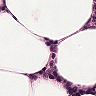
Metastatic tissue present: no